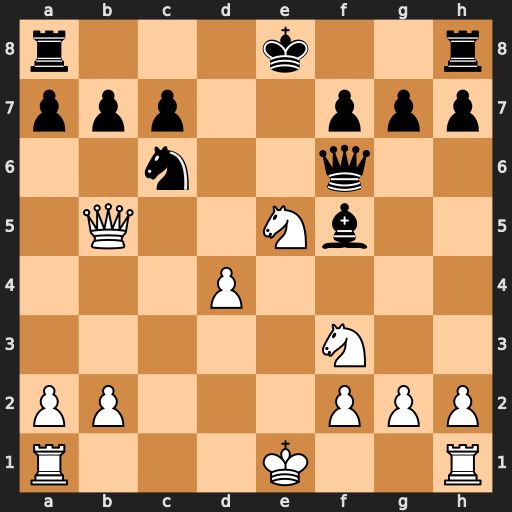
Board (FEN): r3k2r/ppp2ppp/2n2q2/1Q2Nb2/3P4/5N2/PP3PPP/R3K2R
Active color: w
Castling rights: KQkq
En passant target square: -
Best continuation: Qxb7 Rb8 Qxc6+ Qxc6 Nxc6